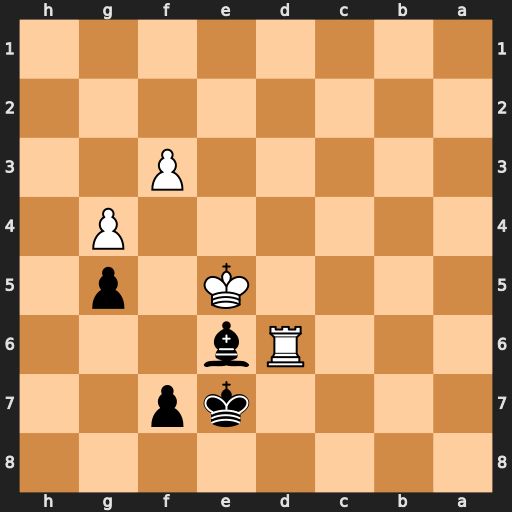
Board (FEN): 8/4kp2/3Rb3/4K1p1/6P1/5P2/8/8
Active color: b
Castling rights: -
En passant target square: -
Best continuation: f6+ Kd4 Kxd6